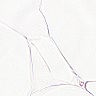
Metastatic tissue present: no